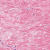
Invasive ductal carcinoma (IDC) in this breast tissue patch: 0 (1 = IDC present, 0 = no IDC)